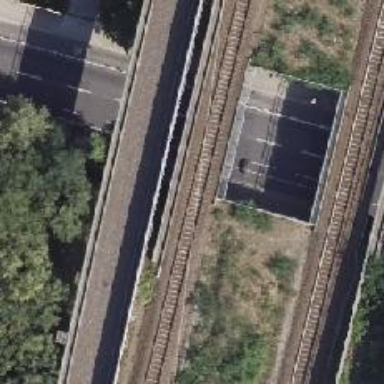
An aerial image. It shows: Bridge over electrified railway with contact lines.